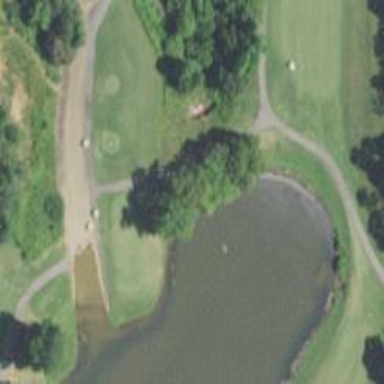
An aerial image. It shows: Path used for both walking and golf.